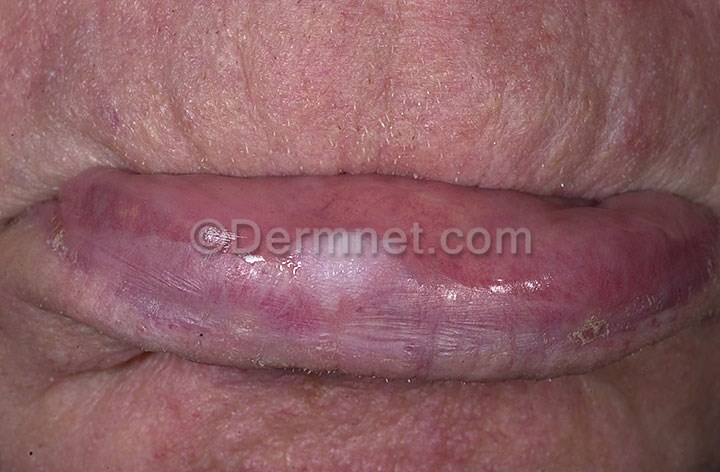
Disease: Actinic Keratosis Basal Cell Carcinoma and other Malignant Lesions